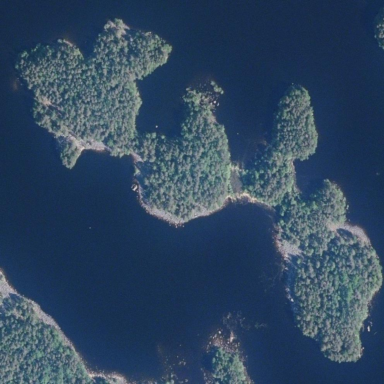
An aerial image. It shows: Islet covered with woodland.